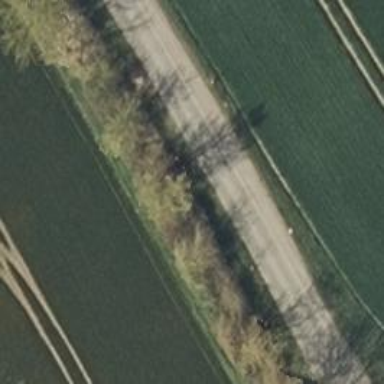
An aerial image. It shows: Tertiary road with asphalt surface.